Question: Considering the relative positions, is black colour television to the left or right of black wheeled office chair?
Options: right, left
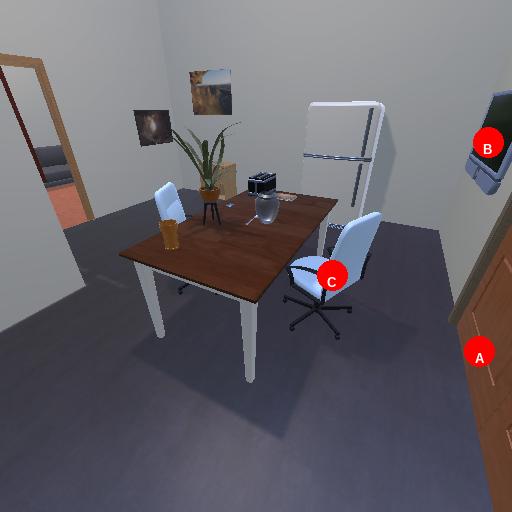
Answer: right